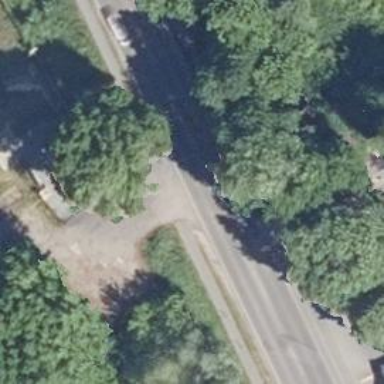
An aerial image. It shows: Secondary road with asphalt surface and sidewalks on both sides.